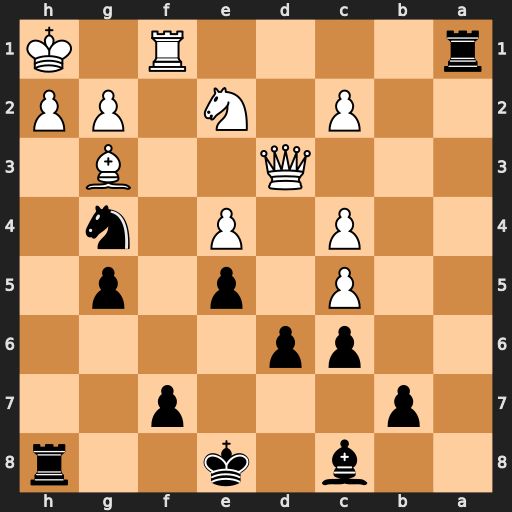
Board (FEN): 2b1k2r/1p3p2/2pp4/2P1p1p1/2P1P1n1/3Q2B1/2P1N1PP/r4R1K
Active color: b
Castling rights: k
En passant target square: -
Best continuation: Rxf1+ Ng1 Rxh2+ Bxh2 Nf2#